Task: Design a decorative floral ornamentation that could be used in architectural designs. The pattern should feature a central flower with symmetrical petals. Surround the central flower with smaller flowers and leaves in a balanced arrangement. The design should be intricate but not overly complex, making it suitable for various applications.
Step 1773:
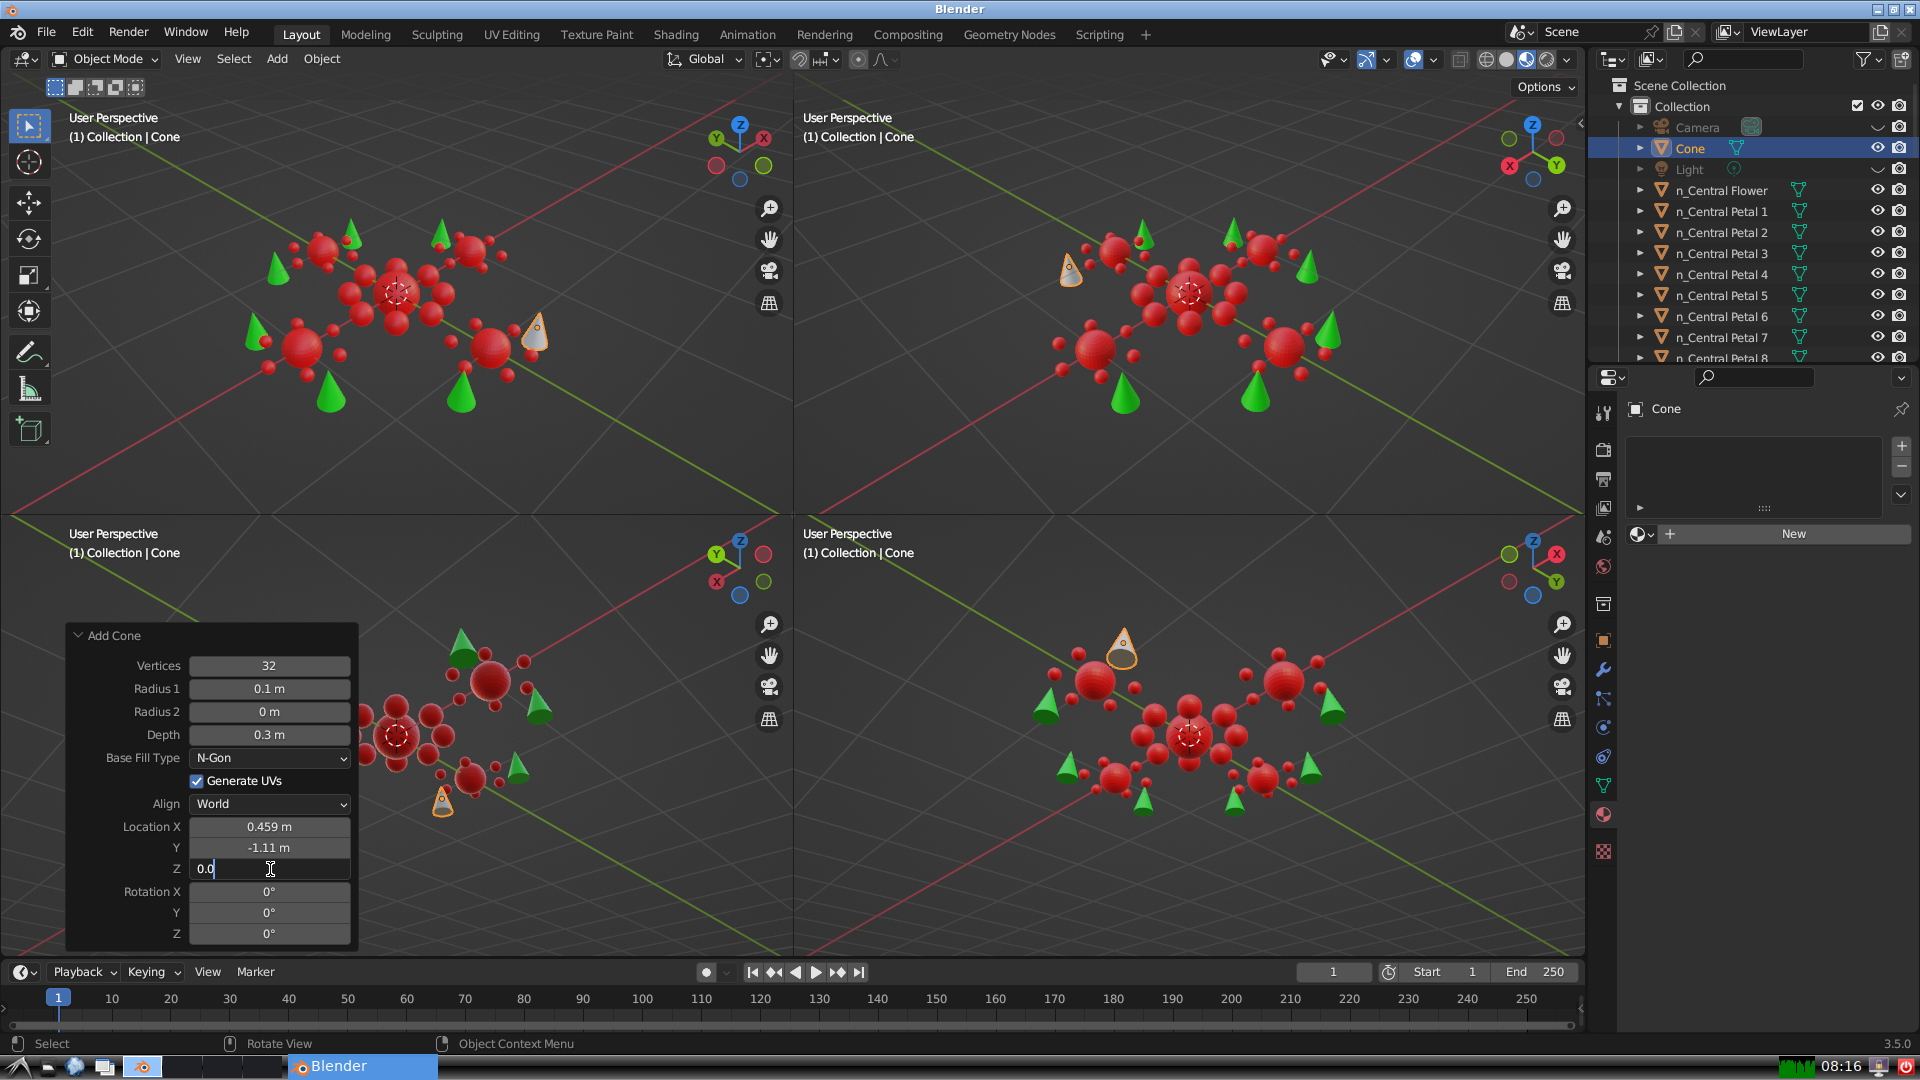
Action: {"key_press": ['Return']}